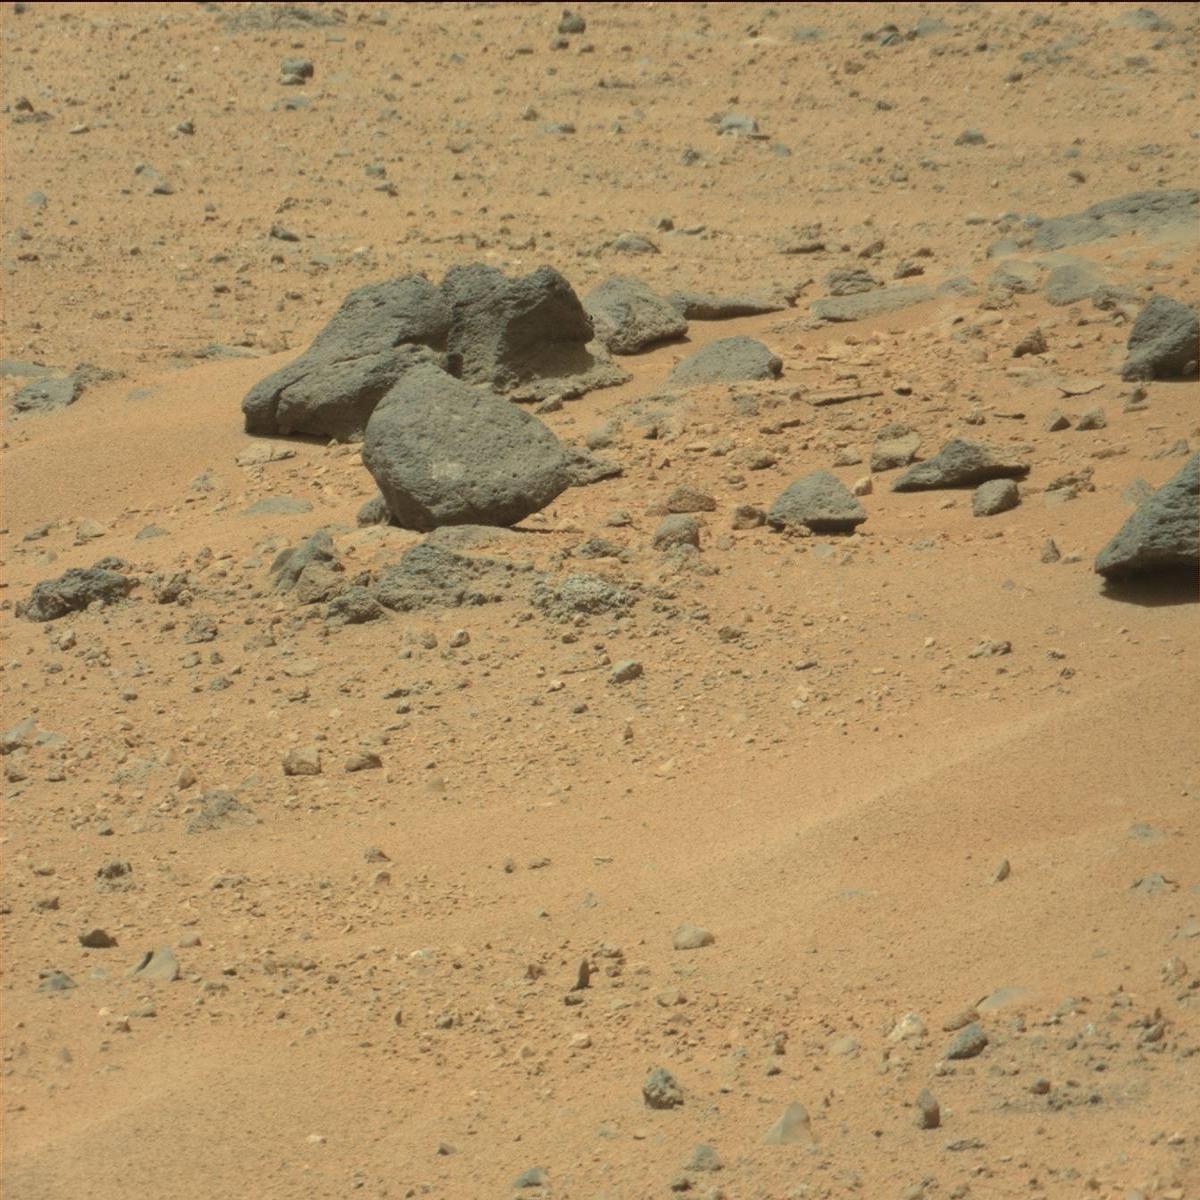
Terrain classes present: Bedrock, Rock, Sand / Soil